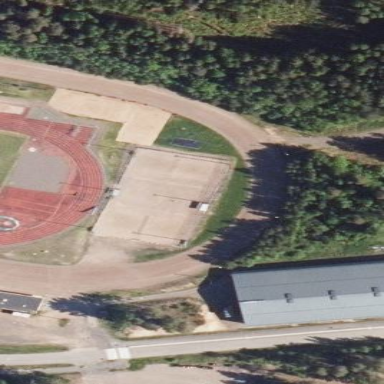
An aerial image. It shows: Paved pitch used for tennis and ice skating activities.